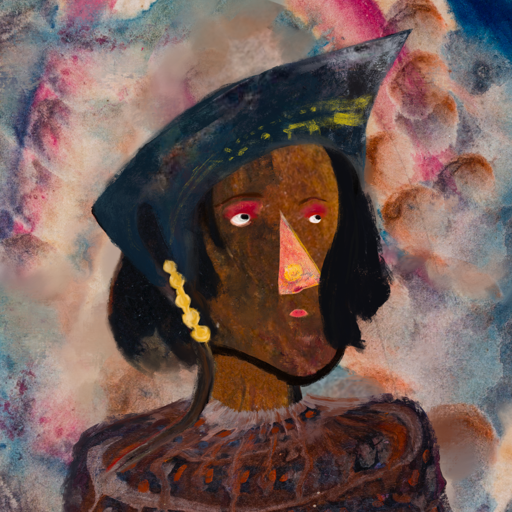
Background: Rupkatha, Head And Neck Side: Mosgoul, Face Side: Irani, Bust: Hypocrite, Hair Side: Mosgoul, Head Accessory: Irani, Second Necklace: Blank, Necklace: Blank, Baby: Blank